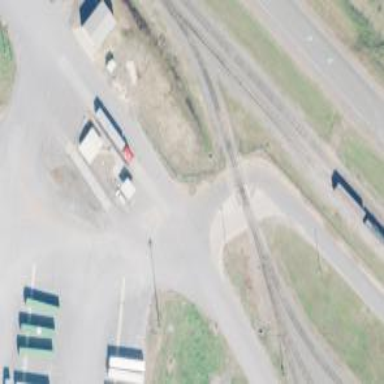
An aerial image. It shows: Railway spur service.